Question: Basically i have a set of vertices on the hull of a minkowski difference of two polyhedra. I want to find the distance from the origin to the hull in some arbitrary predetermined direction. Heres a quick 2D sketch:

So the issue is finding what triangular face/plane the ray is going to intersect. Once i have that plane i simply do a line/plane intersection test. My issue is finding the correct face/plane. Any ideas? Is there some set of dot product/cross product/triple product tests i can do to determine it? Or is it more complicated then that?
If your wondering what this is for im using a GJK algorithm to determine whether two objects are intersecting (which i've got working). If there is a collision i would like to find the penetration depth in a particular direction (which will be the direction of motion of the object).
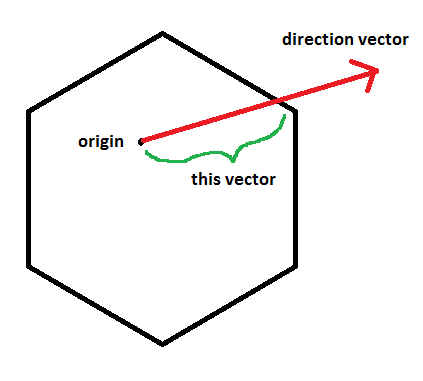
Answer: Project the polyhedron in the direction of the ray, and your problem reduces to 2D, and finding which triangle encloses the origin. To test a single triangle, consider whether a given directed line segment (AB) is going clockwise or counterclockwise with respect to the origin. This is easy to determine with a simple cross-product test: it's counterclockwise iff x (-) > 0.
If all three sides of a triangle have the same sense (clockwise or counterclockwise) then the triangle encloses the origin and that's the face you want.
Since your polyhedron is a hull it is convex, And since it is convex you can search the surface in an efficient way. You can traverse the edges in a very simple "walk uphill/downhill" way to find the two vertices farthest along the the ray in either direction. Then after you project the poyhedron you can start from these two points and do a similar climb toward the origin. This will be .